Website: ulta-beauty
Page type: payment
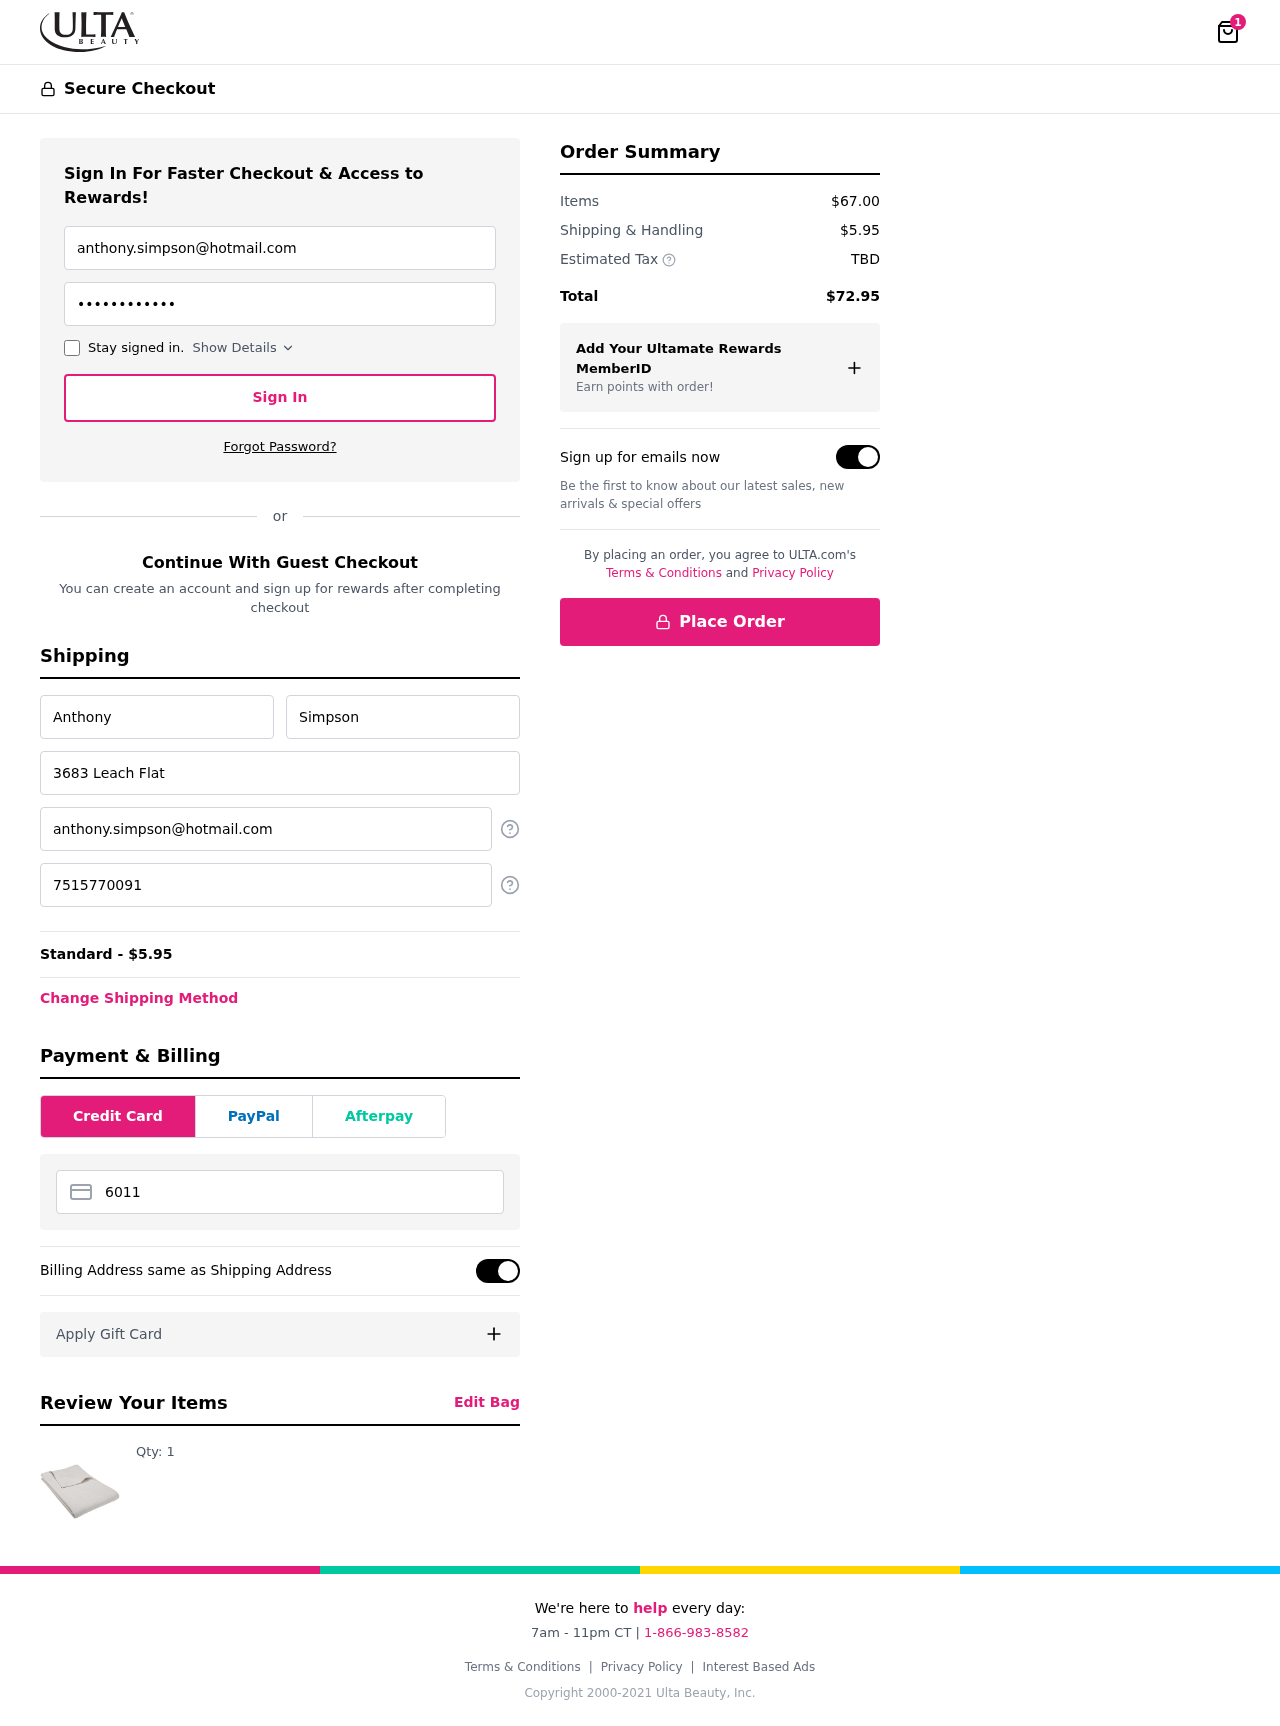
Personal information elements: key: PII_CARD_NUMBER
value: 6011 1559 7871 3986
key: PII_EMAIL
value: anthony.simpson@hotmail.com
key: PII_FIRSTNAME
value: Anthony
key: PII_LASTNAME
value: Simpson
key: PII_PHONE
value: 7515770091
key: PII_STREET
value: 3683 Leach Flat
Product elements: key: PRODUCT1_QUANTITY
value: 1
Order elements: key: ORDER_NUM_ITEMS
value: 1
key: ORDER_SHIPPING_COST
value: $5.95
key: ORDER_SHIPPING_COST
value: Standard - $5.95
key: ORDER_SUBTOTAL
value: $67.00
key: ORDER_TAX
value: TBD
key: ORDER_TOTAL
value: $72.95